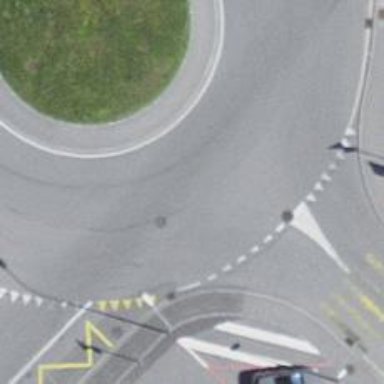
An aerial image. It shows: Secondary road with asphalt surface leading to roundabout.